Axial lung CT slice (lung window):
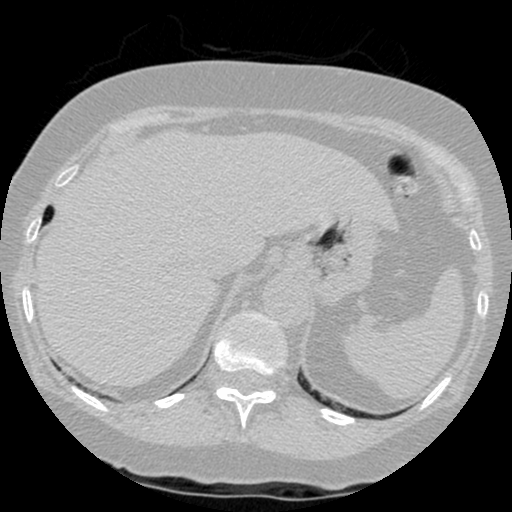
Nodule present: no